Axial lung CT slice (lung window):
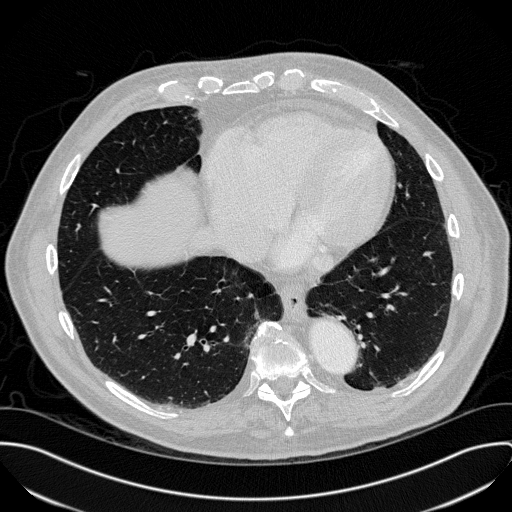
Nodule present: no